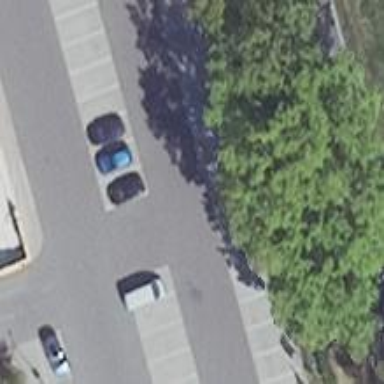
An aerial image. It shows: Parking aisle designated as service road.